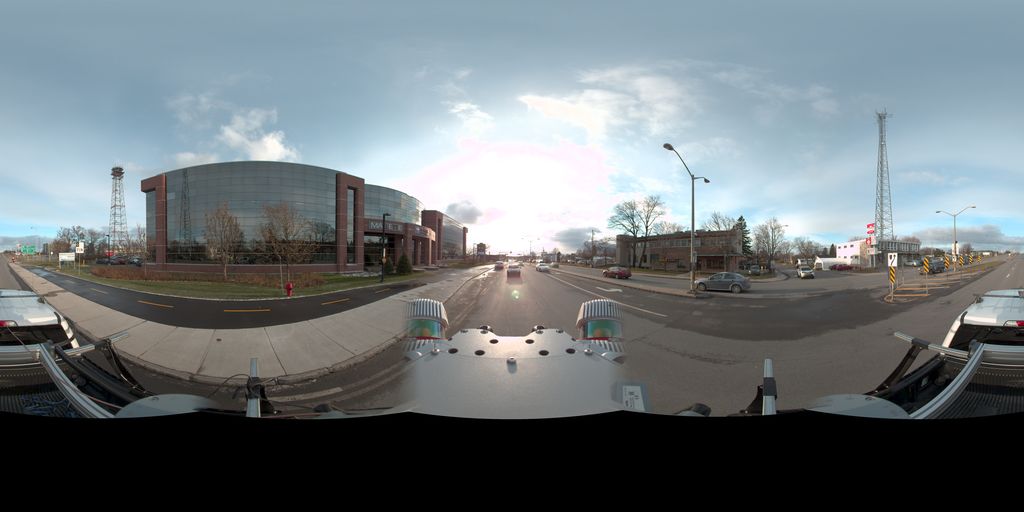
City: quebec_city